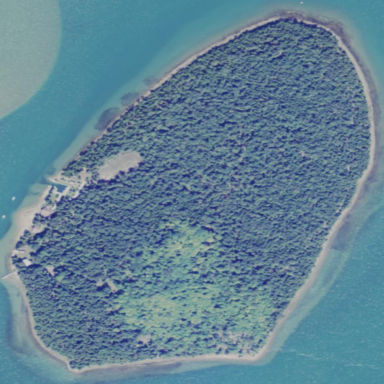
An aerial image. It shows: Islet.